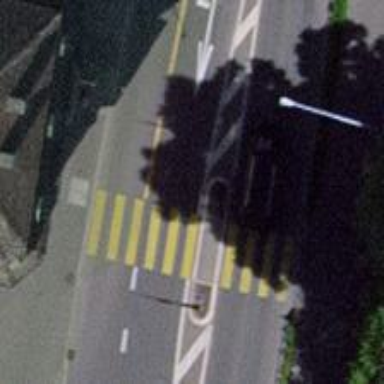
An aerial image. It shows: Zebra crossing with crossing island.